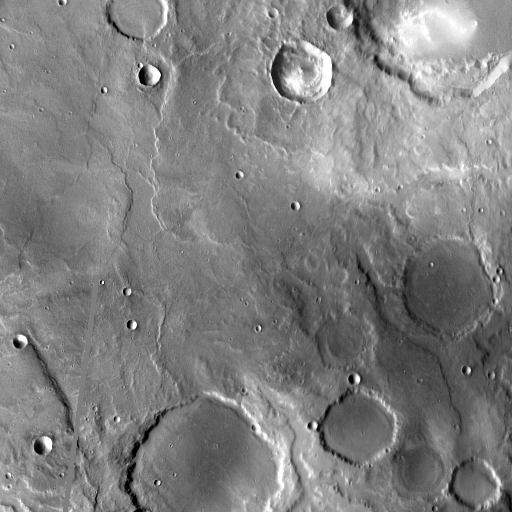
Crater classes present: Background, Other, Layered, Buried